Question: Is there any way to vertical align the photos in this case with CSS?
I tried add vertical-align, but it doesn't work with div.

'''
<html>
<head>
<style type="text/css">
.imageWrapper {
margin: 1em;
float: left;
/* vertical-align: middle; */
}
.imageTitle {
text-align: center;
}
.row {
float: left;
}
#albumList {
width: 600px;
}
</style>
</head>
<body>
<div id="albumList">
<div class="row">
<div id="w1" class="imageWrapper">
<img src="1.jpg" width="150px"/>
<div class="imageTitle">Title1</div>
</div>
<div id="w2" class="imageWrapper">
<img src="2.jpg" width="150px"//>
<div class="imageTitle">Title1</div>
</div>
<div id="w3" class="imageWrapper">
<img src="3.jpg" width="150px"//>
<div class="imageTitle">Title3</div>
</div>
</div>
<div class="row">
<div id="w4" class="imageWrapper">
<img src="4.jpg" width="150px"/>
<div class="imageTitle">Title1</div>
</div>
<div id="w5" class="imageWrapper">
<img src="5.jpg" width="150px"//>
<div class="imageTitle">Title1</div>
</div>
</div>
</div>
</body>
</html>
'''
[THIS IS WHAT I TRIED]
I can do it with JQuery but some photos added on the fly and some added on error handler (image_not_available.jpg), so this approach too hard to apply.
'''
var maxHeight = 0;
var maxID = 'nothing';
$('.imageWrapper').each(function(i){
var height = $(this).height();
if(height > maxHeight) {
maxHeight = height
maxID = $(this).attr('id');
}
});
$('.imageWrapper').each(function(i){
var id = $(this).attr('id');
if(id != maxID) {
var minus = maxHeight - $(this).height();
$(this).css('margin-top', minus / 2);
}
});
'''
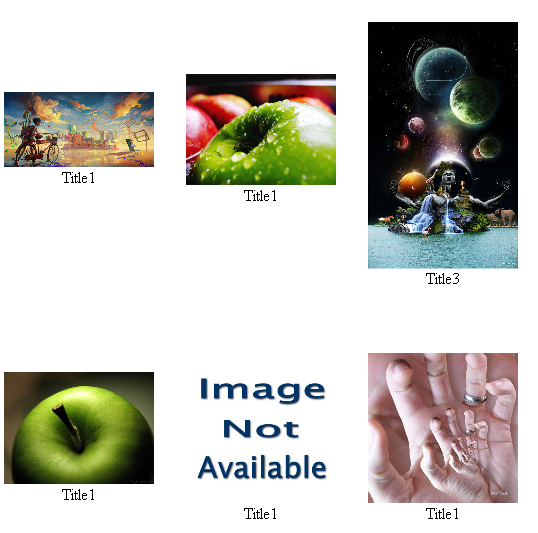
Answer: '''
#albumList {
display: table;
}
.imageWrapper {
display: table-cell;
vertical-align: middle;
height: 350px; /* for example, guess you have to specify it */
}
'''